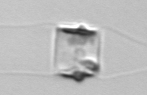
Label: Chaetoceros_didymus